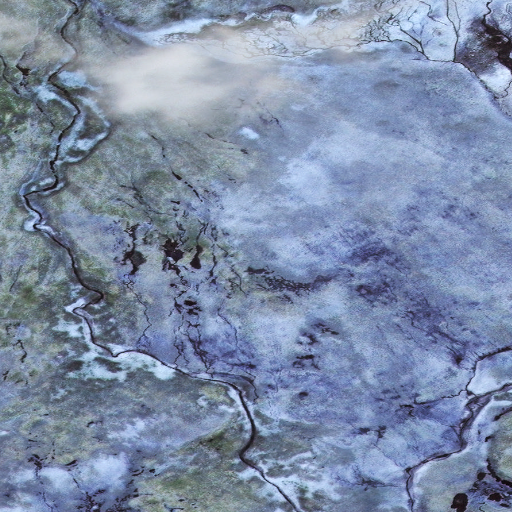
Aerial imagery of mountain in Alaska named Saints Hill containing only unknown